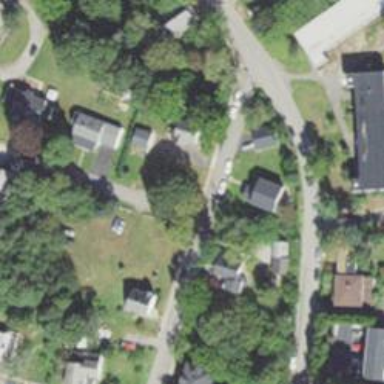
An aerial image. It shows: Residential driveway serving as service road.